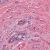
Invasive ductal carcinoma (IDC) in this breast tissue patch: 1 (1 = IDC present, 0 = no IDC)